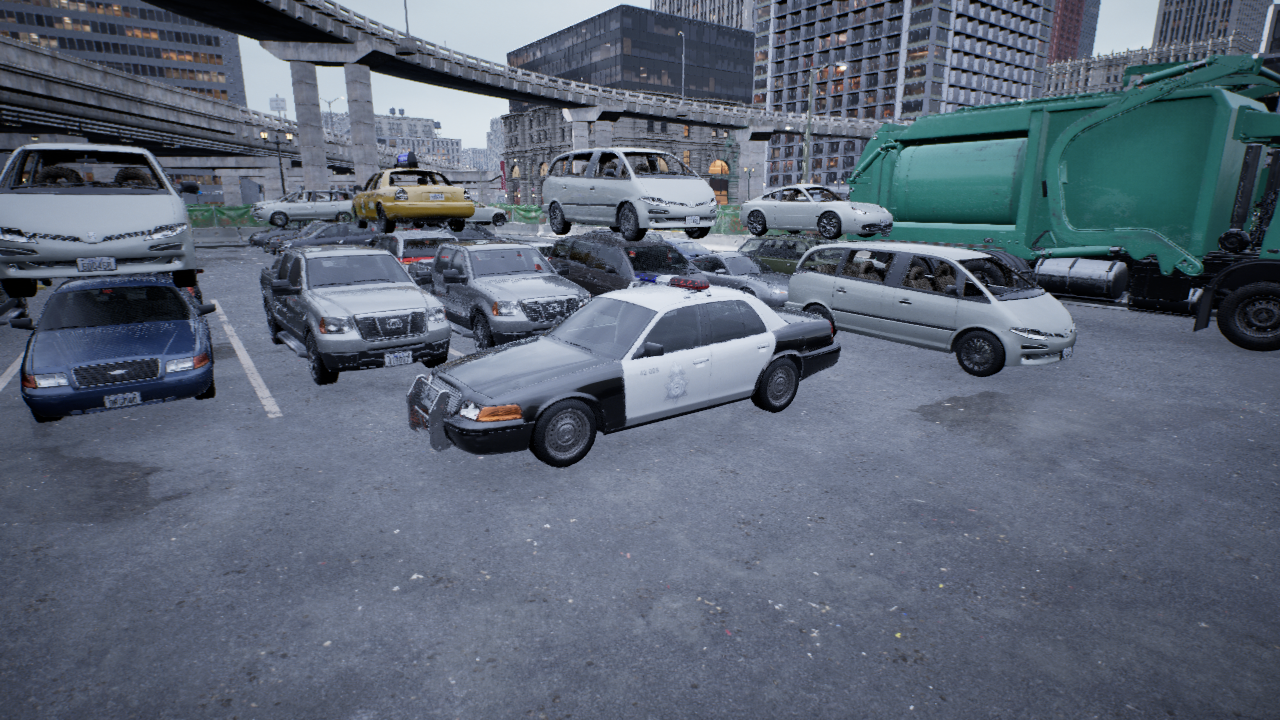
Venue: arterial
Lighting: overcast
Vehicle rig: sedan